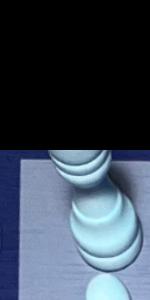
Label: Rook_White